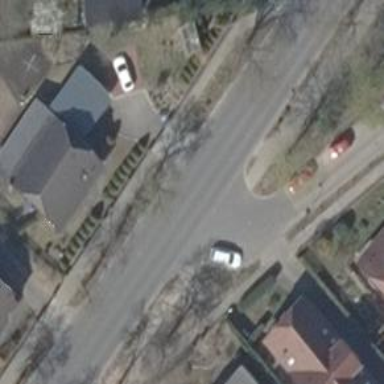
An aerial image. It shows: Residential road with asphalt surface and right lane for parking.